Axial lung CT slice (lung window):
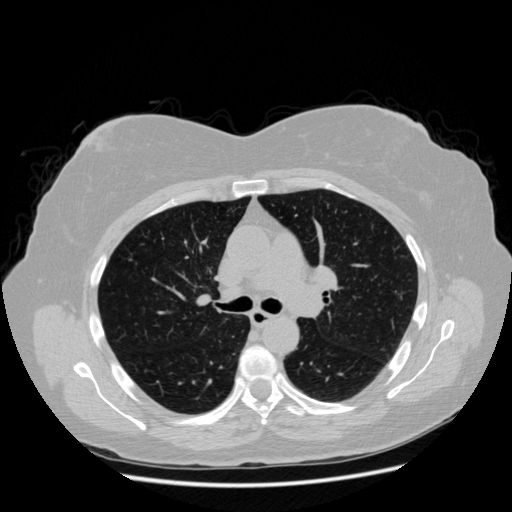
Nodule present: no